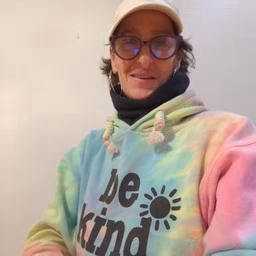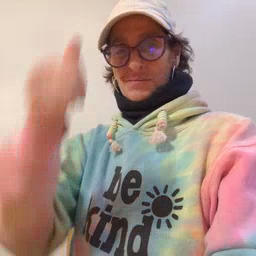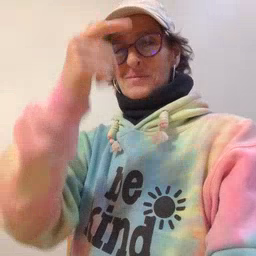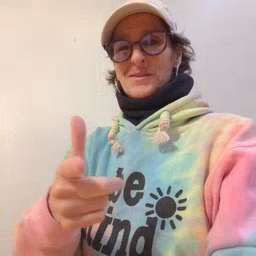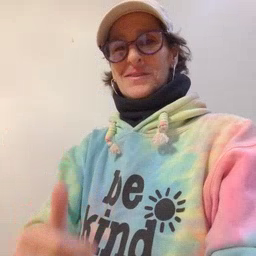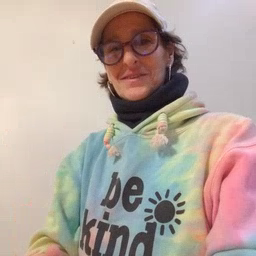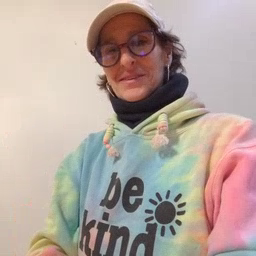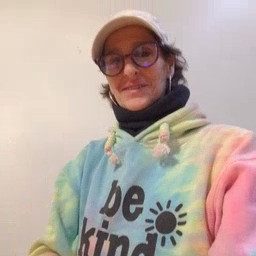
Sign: brother